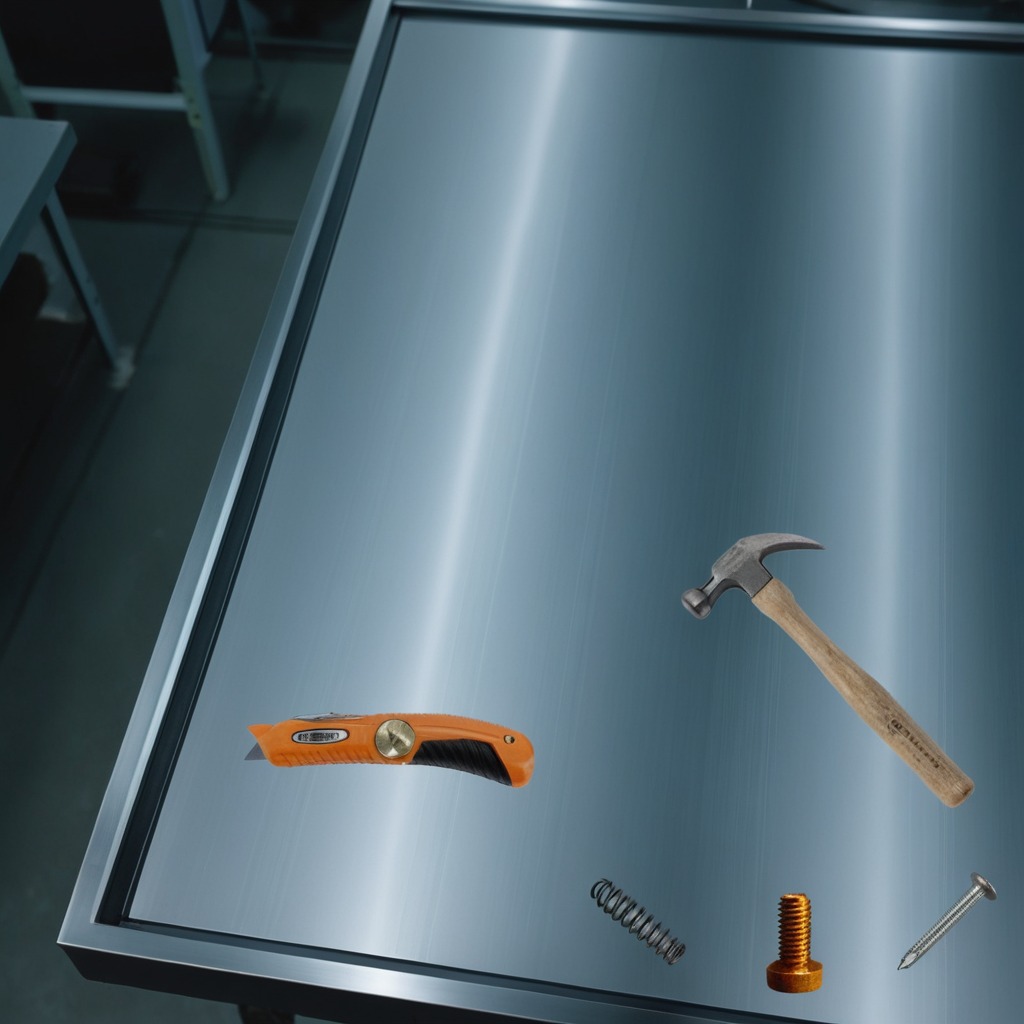
A utility knife, a metal machine screw, an iron nail, a hammer, and a coiled metal spring are lying on the metal table in a machine shop under fluorescent lights.